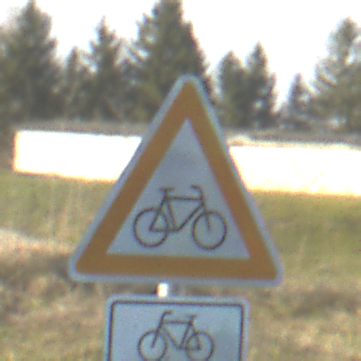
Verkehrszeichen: RadverkehrLinks
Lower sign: RichtungsangabeDurchPfeile9
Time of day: MorningAfternoon
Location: Outdoor (Nature)
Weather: Clear
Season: NotSpecified
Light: Natural